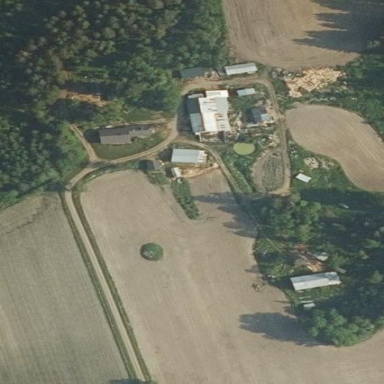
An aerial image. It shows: Farmyard area.